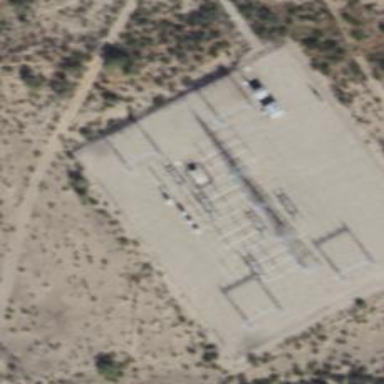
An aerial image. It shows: Switch used for power control.